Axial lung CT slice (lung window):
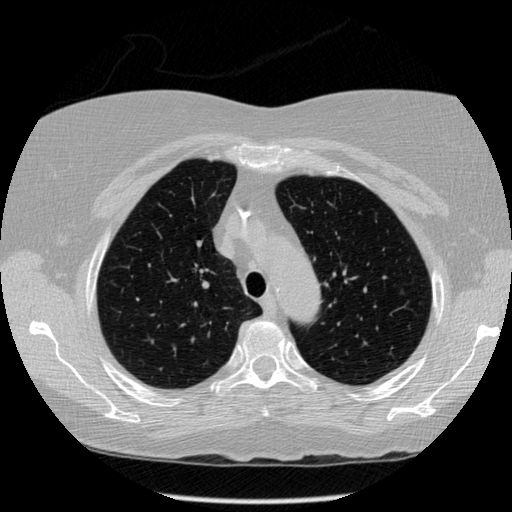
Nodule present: no